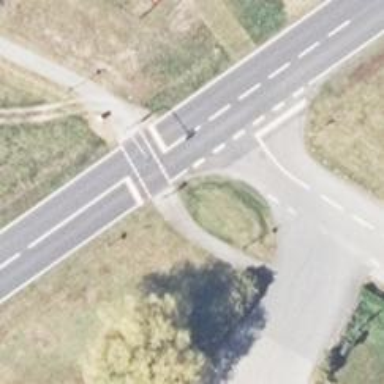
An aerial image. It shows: Road with traffic signals at crossing.